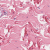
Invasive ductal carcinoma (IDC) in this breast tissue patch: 0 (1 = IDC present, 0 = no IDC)